Question: I have a problem that I need to maximize the value X of the given function:

This is the python code for the formula: '2 ** (-2 *((((x-0.1) / 0.9)) ** 2)) * ((math.sin(5*math.pi*x)) ** 6)'.
I'm using the simulated annealing algorithm to this job, but I'm having a problem.
'''
probability = pow(math.e, (actual_cost - best_cost) / temperature)
'''
My "cost" (what I'm trying to optimize) is a very short number, most often between 0 and 0.1, but my temperature, in the other side, is like 100.
So, when I apply the probability function, my result is always something like 99%, which makes my algorithm accept negative values in all iterations, instead of decreasing this probability throughout the iterations.
How can I adapt the value of my temperature to change the probability through the iterations?
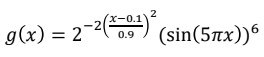
Answer: The solution to this can be found in the docs for <URL>:
> Choosing 'T': The parameter 'T' is the "temperature" used in the
Metropolis criterion. Basinhopping steps are always accepted if
'func(xnew) < func(xold)'. Otherwise, they are accepted with
probability:'exp( -(func(xnew) - func(xold)) / T )'So, for best results, 'T' should to be comparable to the typical
difference (in function values) between local minima. (The height of
"walls" between local minima is irrelevant.)If 'T' is 0, the algorithm becomes Monotonic Basin-Hopping, in which all
steps that increase energy are rejected.